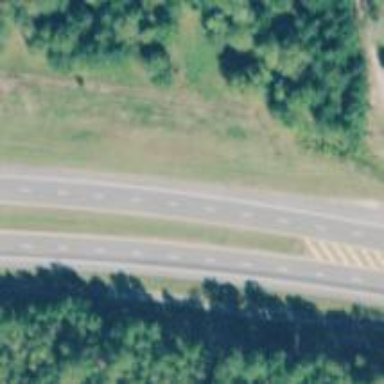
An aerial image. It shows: Expressway with asphalt surface classified as trunk highway.